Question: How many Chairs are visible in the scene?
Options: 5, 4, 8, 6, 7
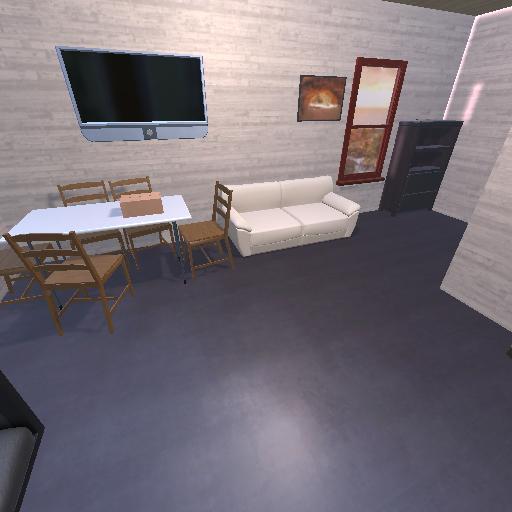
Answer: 5